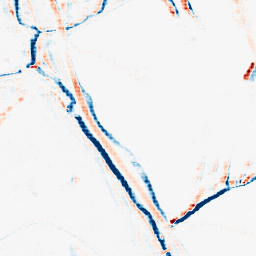
Category: morphological
Decomposition family: morphological_rect
Decomposition parameters: operation: average
width: 10
height: 3
Upsampling method: sinc_hamming
Upsampling parameters: scale: 4
kernel_size: 4
Upsampling scale: 4